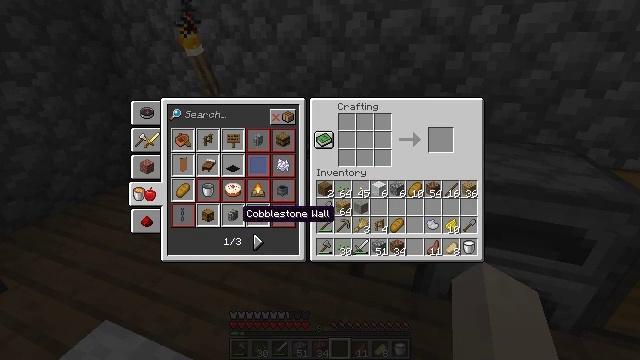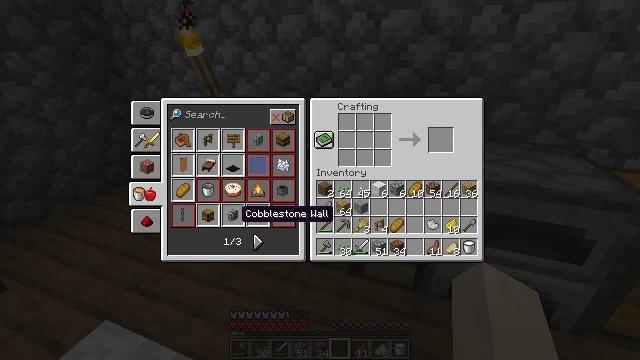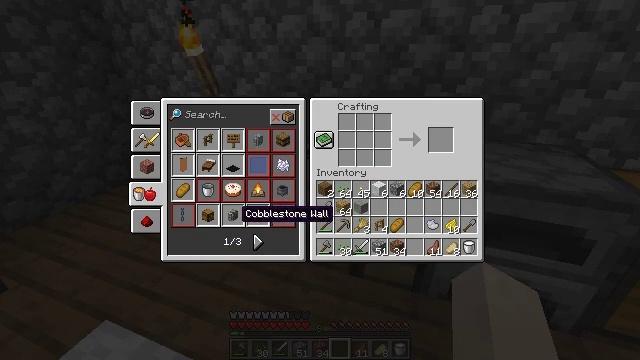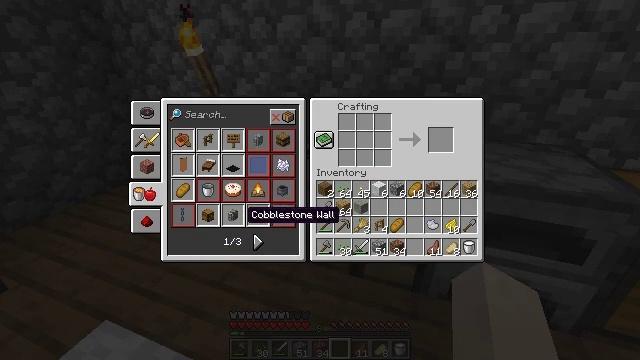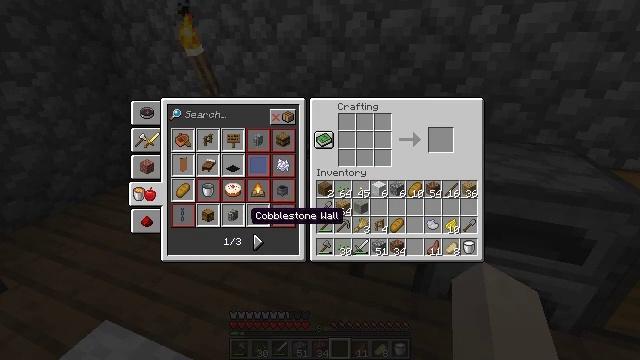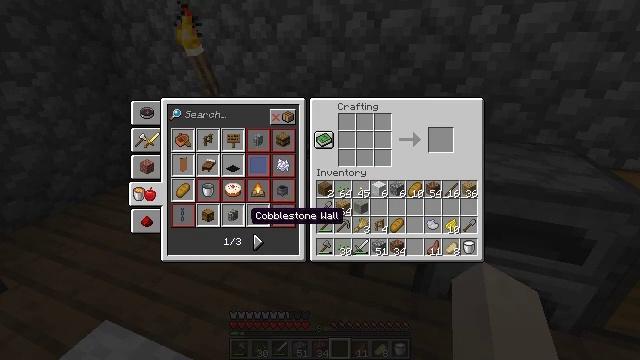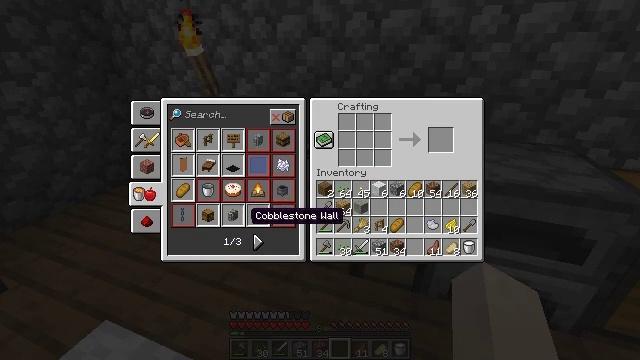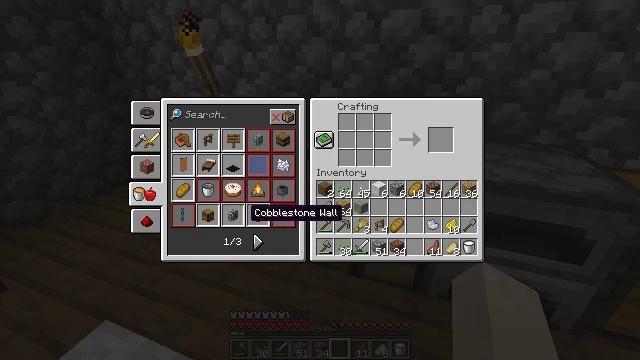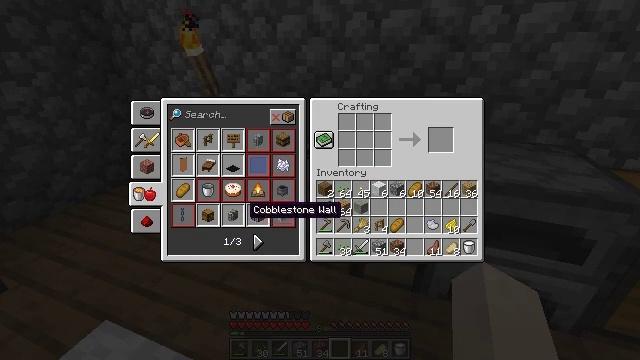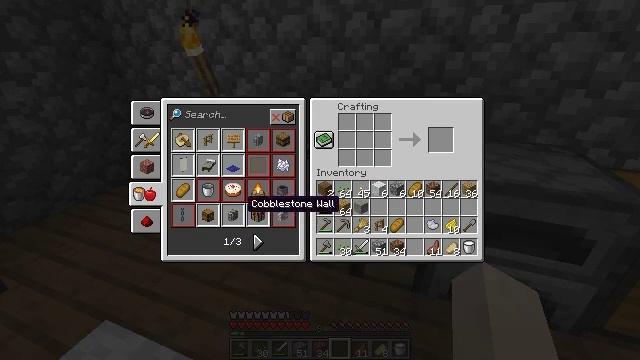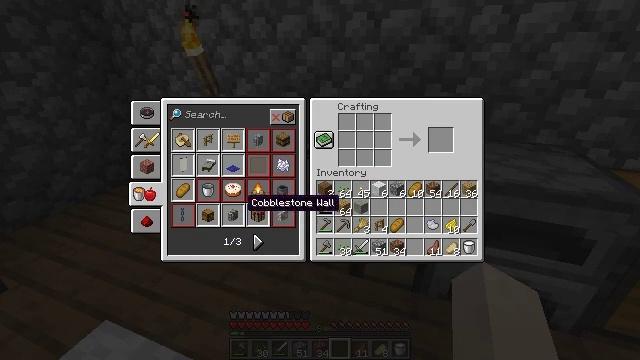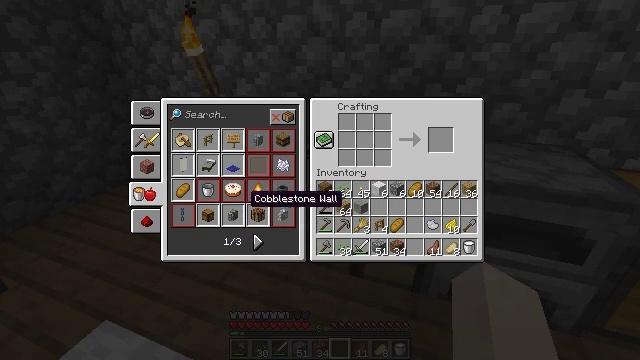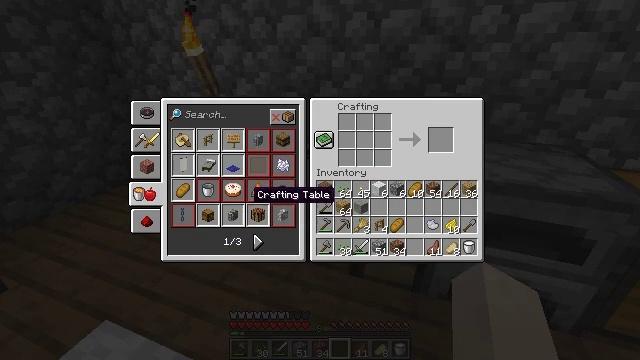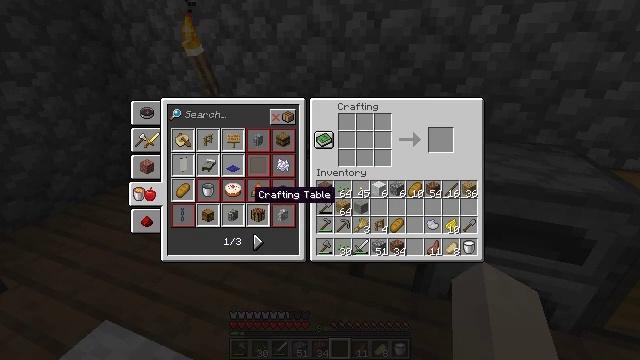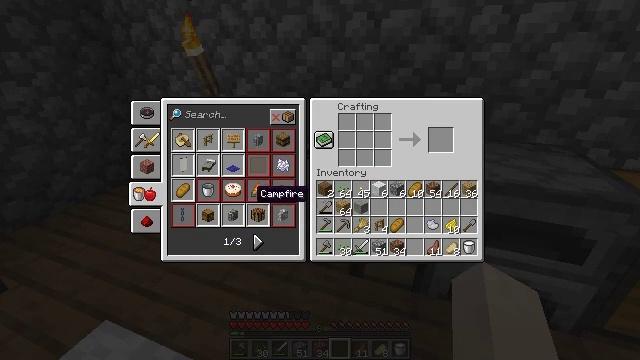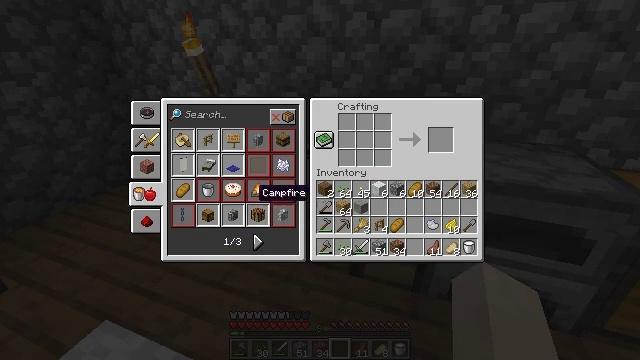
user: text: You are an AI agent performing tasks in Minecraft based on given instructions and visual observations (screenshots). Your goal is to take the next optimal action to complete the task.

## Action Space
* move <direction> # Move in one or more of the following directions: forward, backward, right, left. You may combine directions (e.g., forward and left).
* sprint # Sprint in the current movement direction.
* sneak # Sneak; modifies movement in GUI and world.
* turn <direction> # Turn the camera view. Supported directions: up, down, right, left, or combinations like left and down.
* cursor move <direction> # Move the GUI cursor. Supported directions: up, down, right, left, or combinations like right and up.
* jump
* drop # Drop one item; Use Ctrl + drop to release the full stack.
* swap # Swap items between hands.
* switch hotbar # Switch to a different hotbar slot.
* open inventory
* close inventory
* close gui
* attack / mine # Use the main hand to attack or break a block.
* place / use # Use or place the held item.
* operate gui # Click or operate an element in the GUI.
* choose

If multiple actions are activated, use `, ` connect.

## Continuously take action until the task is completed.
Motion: motion action
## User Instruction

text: In the crafting table, combine sticks around wool to create a painting.
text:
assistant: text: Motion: no_op
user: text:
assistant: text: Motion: no_op
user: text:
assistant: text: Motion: no_op
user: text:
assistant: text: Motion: no_op
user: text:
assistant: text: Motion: no_op
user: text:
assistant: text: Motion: no_op
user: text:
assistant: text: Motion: no_op
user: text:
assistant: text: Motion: no_op
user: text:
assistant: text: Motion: no_op
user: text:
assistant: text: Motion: no_op
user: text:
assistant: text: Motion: no_op
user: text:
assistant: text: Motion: no_op
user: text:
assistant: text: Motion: no_op
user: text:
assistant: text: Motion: no_op
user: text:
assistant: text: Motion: no_op
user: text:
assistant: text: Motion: no_op
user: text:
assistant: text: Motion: no_op
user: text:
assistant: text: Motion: no_op
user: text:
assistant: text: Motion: no_op
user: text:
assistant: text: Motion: no_op
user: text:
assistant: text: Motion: no_op
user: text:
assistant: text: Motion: cursor move up
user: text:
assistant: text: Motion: no_op
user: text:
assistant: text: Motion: no_op
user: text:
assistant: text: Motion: cursor move up
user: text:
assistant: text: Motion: cursor move up
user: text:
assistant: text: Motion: no_op
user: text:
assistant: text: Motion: no_op
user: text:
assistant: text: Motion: cursor move up
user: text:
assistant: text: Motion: cursor move up